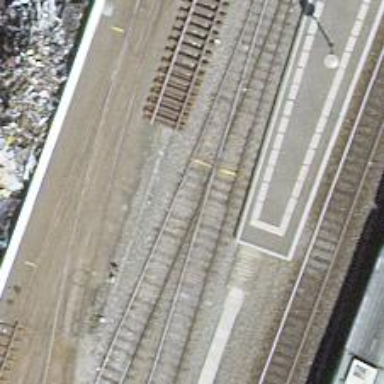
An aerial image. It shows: Railway line with contact line electrification. This is spur service line.